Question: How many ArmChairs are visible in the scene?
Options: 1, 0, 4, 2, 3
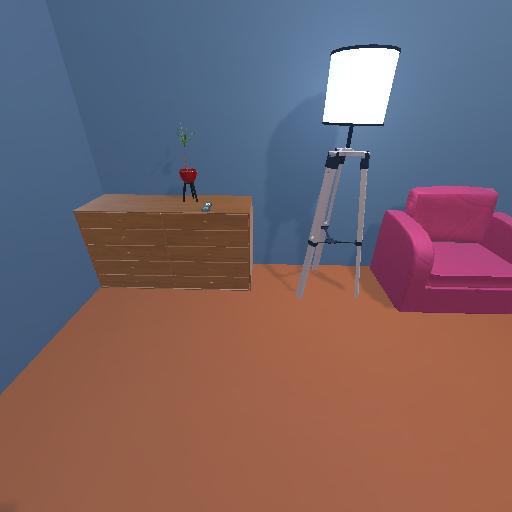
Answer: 1